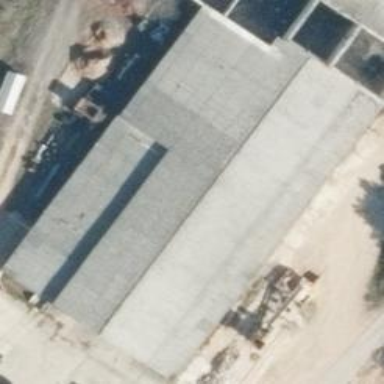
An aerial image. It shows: Industrial building.